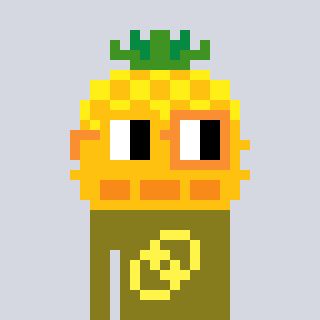
a pixel art character with square yellow and orange glasses, a pineapple-shaped head and a gunk-colored body on a cool background